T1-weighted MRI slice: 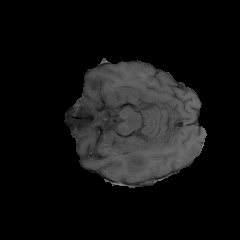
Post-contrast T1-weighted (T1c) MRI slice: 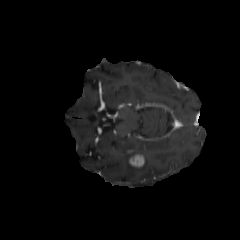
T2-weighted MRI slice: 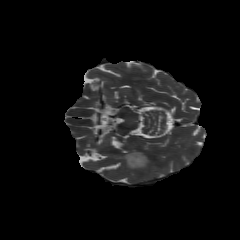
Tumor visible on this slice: yes